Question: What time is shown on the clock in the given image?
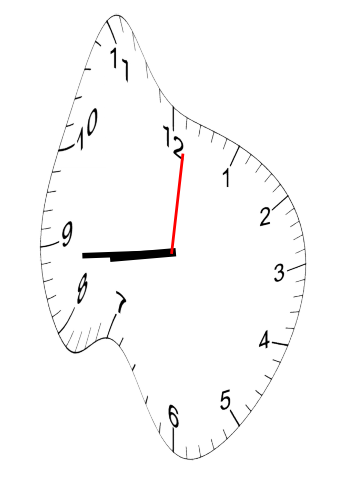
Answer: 08:44:01